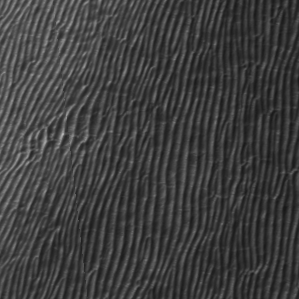
Label: frost